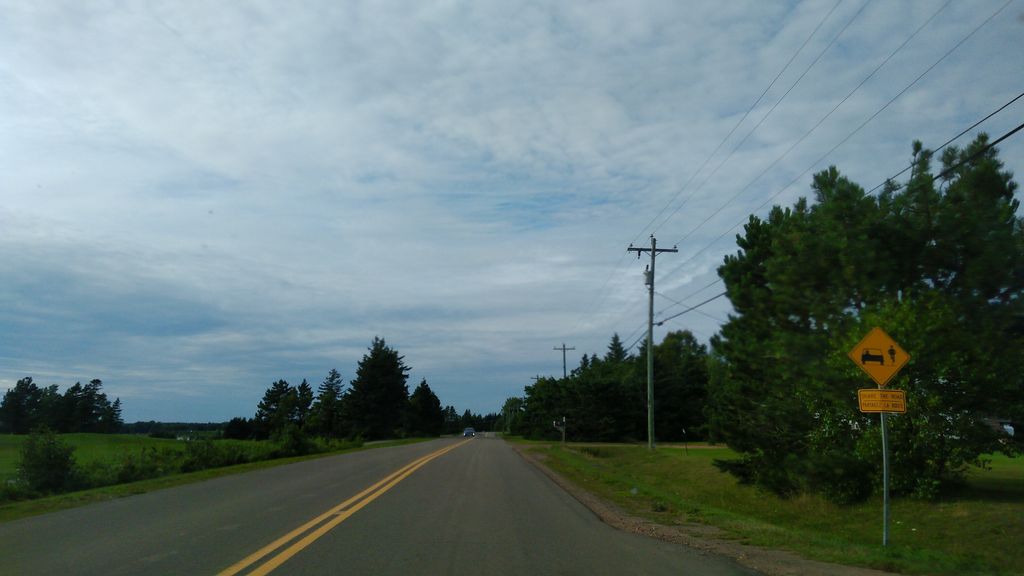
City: charlottetown